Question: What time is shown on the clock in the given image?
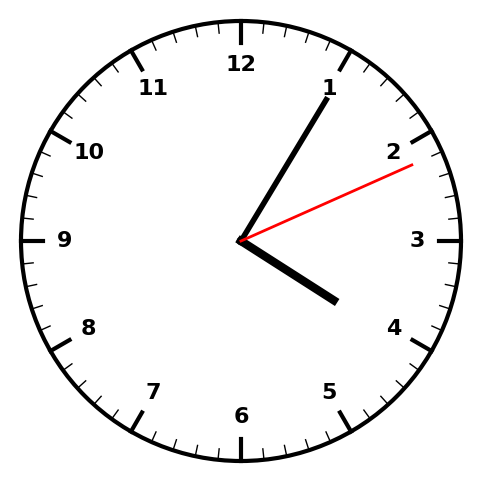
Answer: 04:05:11